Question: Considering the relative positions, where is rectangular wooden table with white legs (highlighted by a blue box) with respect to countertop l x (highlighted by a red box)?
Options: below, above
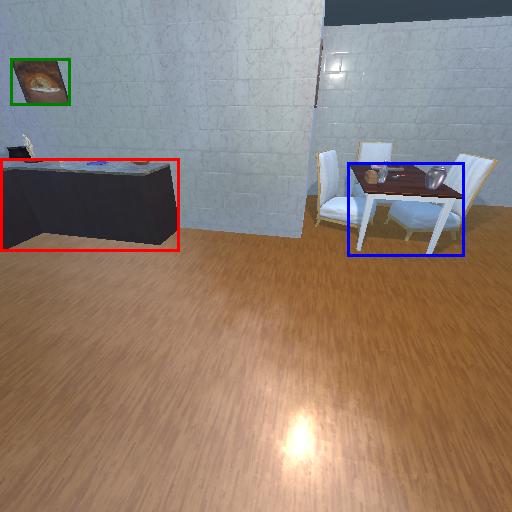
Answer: below